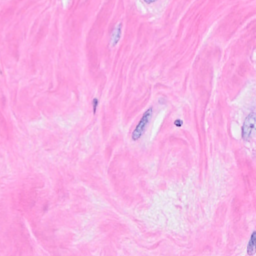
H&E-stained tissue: Breast